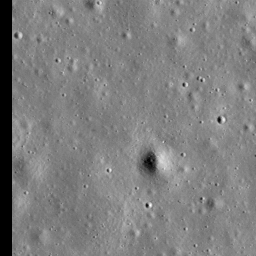
Host type: hard_negative
Lunar coordinates: latitude -17.712, longitude -32.345